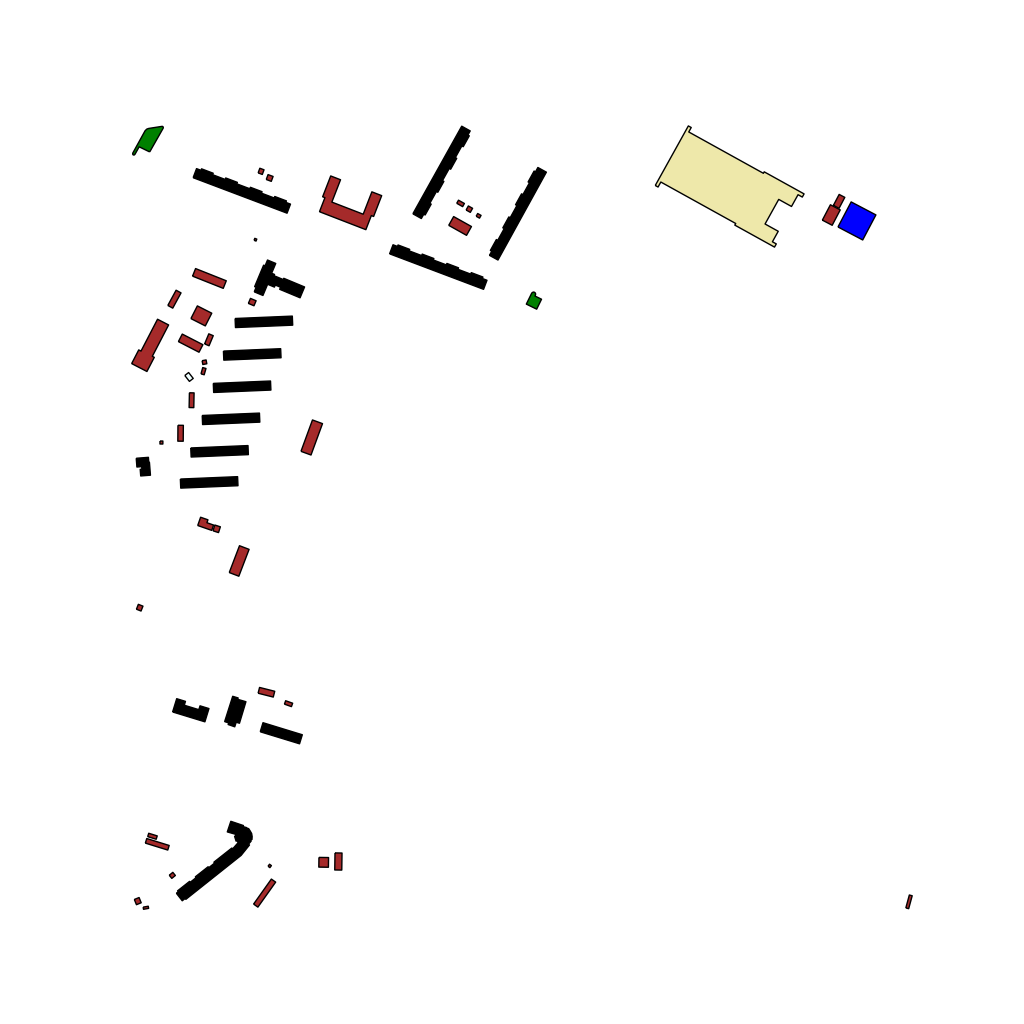
Tags: overhead vector_map, business, industrial, recreation, residential, modern, soviet, high_rise, individual_rise, low_rise, medium_rise, density_3, Building, Facility, Grocery, Park, Sportpl, Ythsport, 1.0 km²